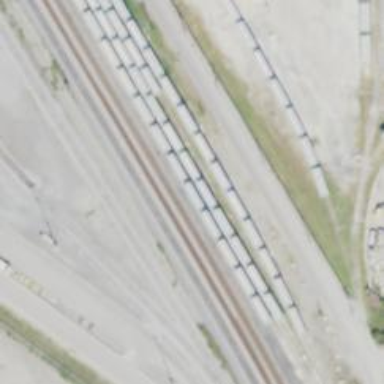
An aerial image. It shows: Railway spur service.